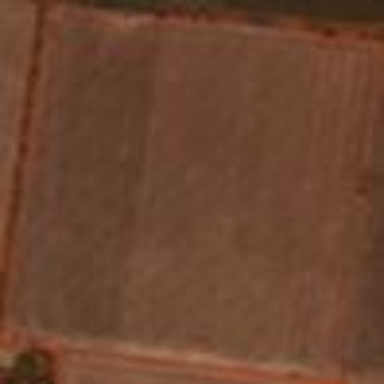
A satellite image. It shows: Farmland used for producing crops.